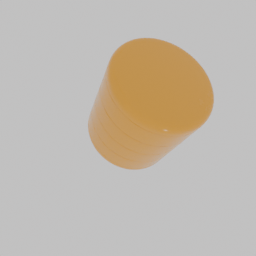
Label: decoration